RGB frame:
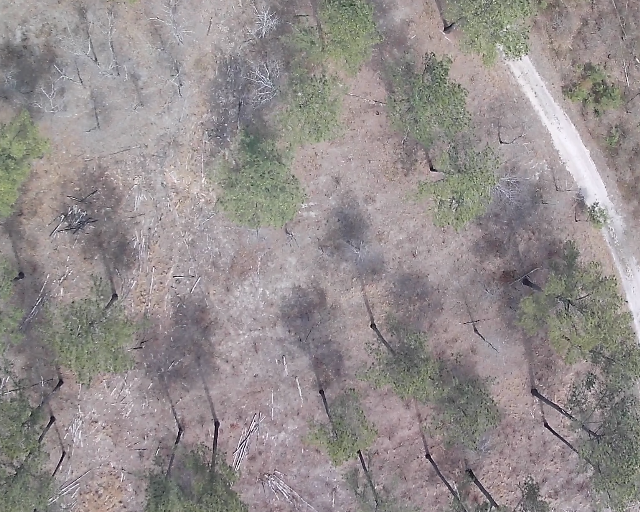
Thermal frame:
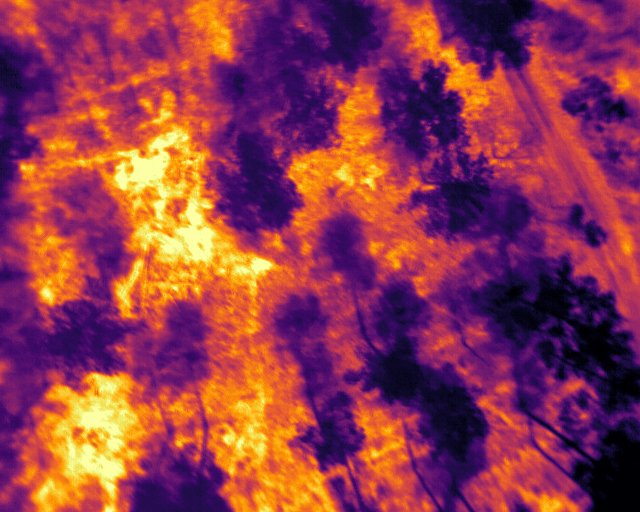
Captured: 2026-02-26 02:27:50
Pixels at or above 80 °C: 0 (fraction of frame: 0)